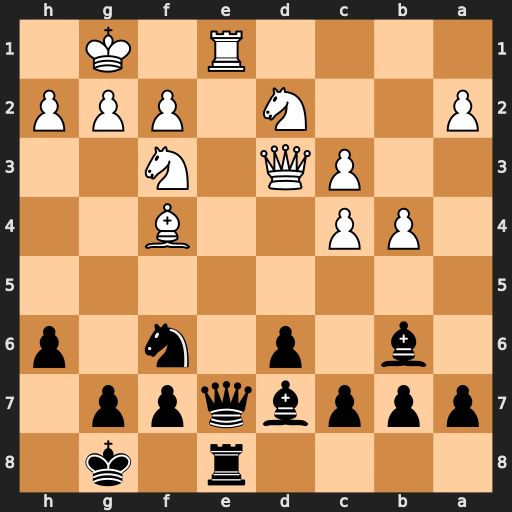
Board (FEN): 4r1k1/pppbqpp1/1b1p1n1p/8/1PP2B2/2PQ1N2/P2N1PPP/4R1K1
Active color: b
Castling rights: -
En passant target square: -
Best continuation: Qxe1+ Nxe1 Rxe1+ Nf1 Bg4 Qd2 Re2